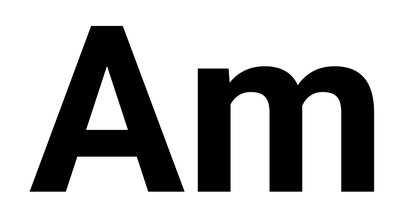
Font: Roboto_Bold